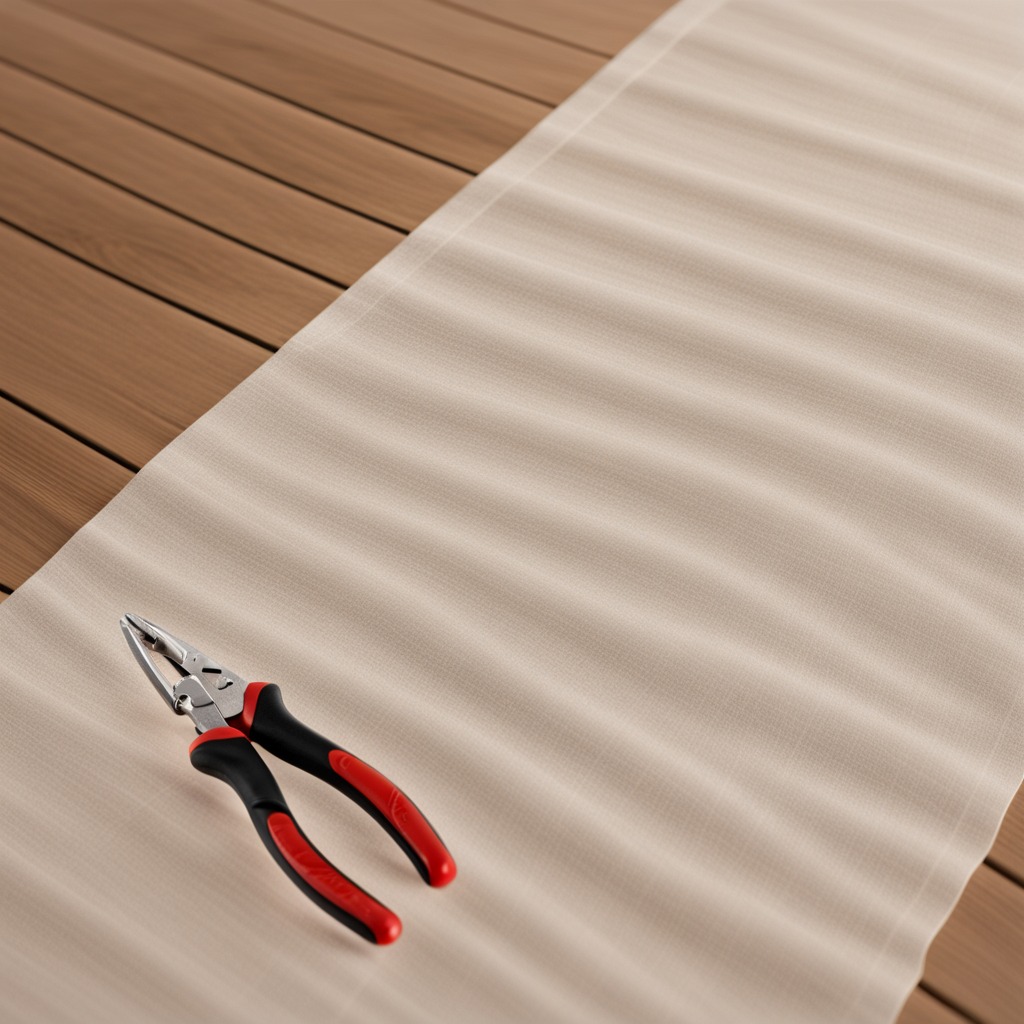
A plier is lying on a wooden table in an outdoor workshop.